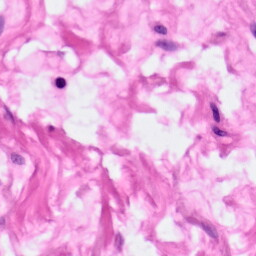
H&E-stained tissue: Pancreatic